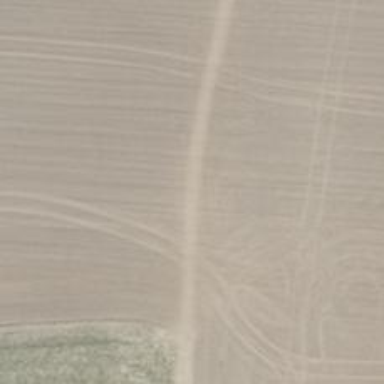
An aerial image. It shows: Dirt path.